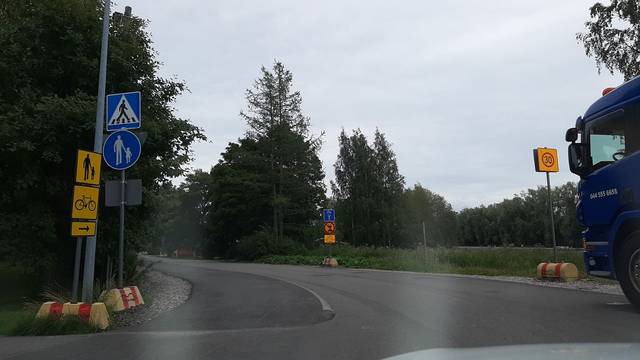
Region: Finland
Coordinates: 60.218, 24.836